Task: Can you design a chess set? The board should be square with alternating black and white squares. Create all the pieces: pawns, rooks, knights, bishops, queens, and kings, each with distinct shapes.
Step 3906:
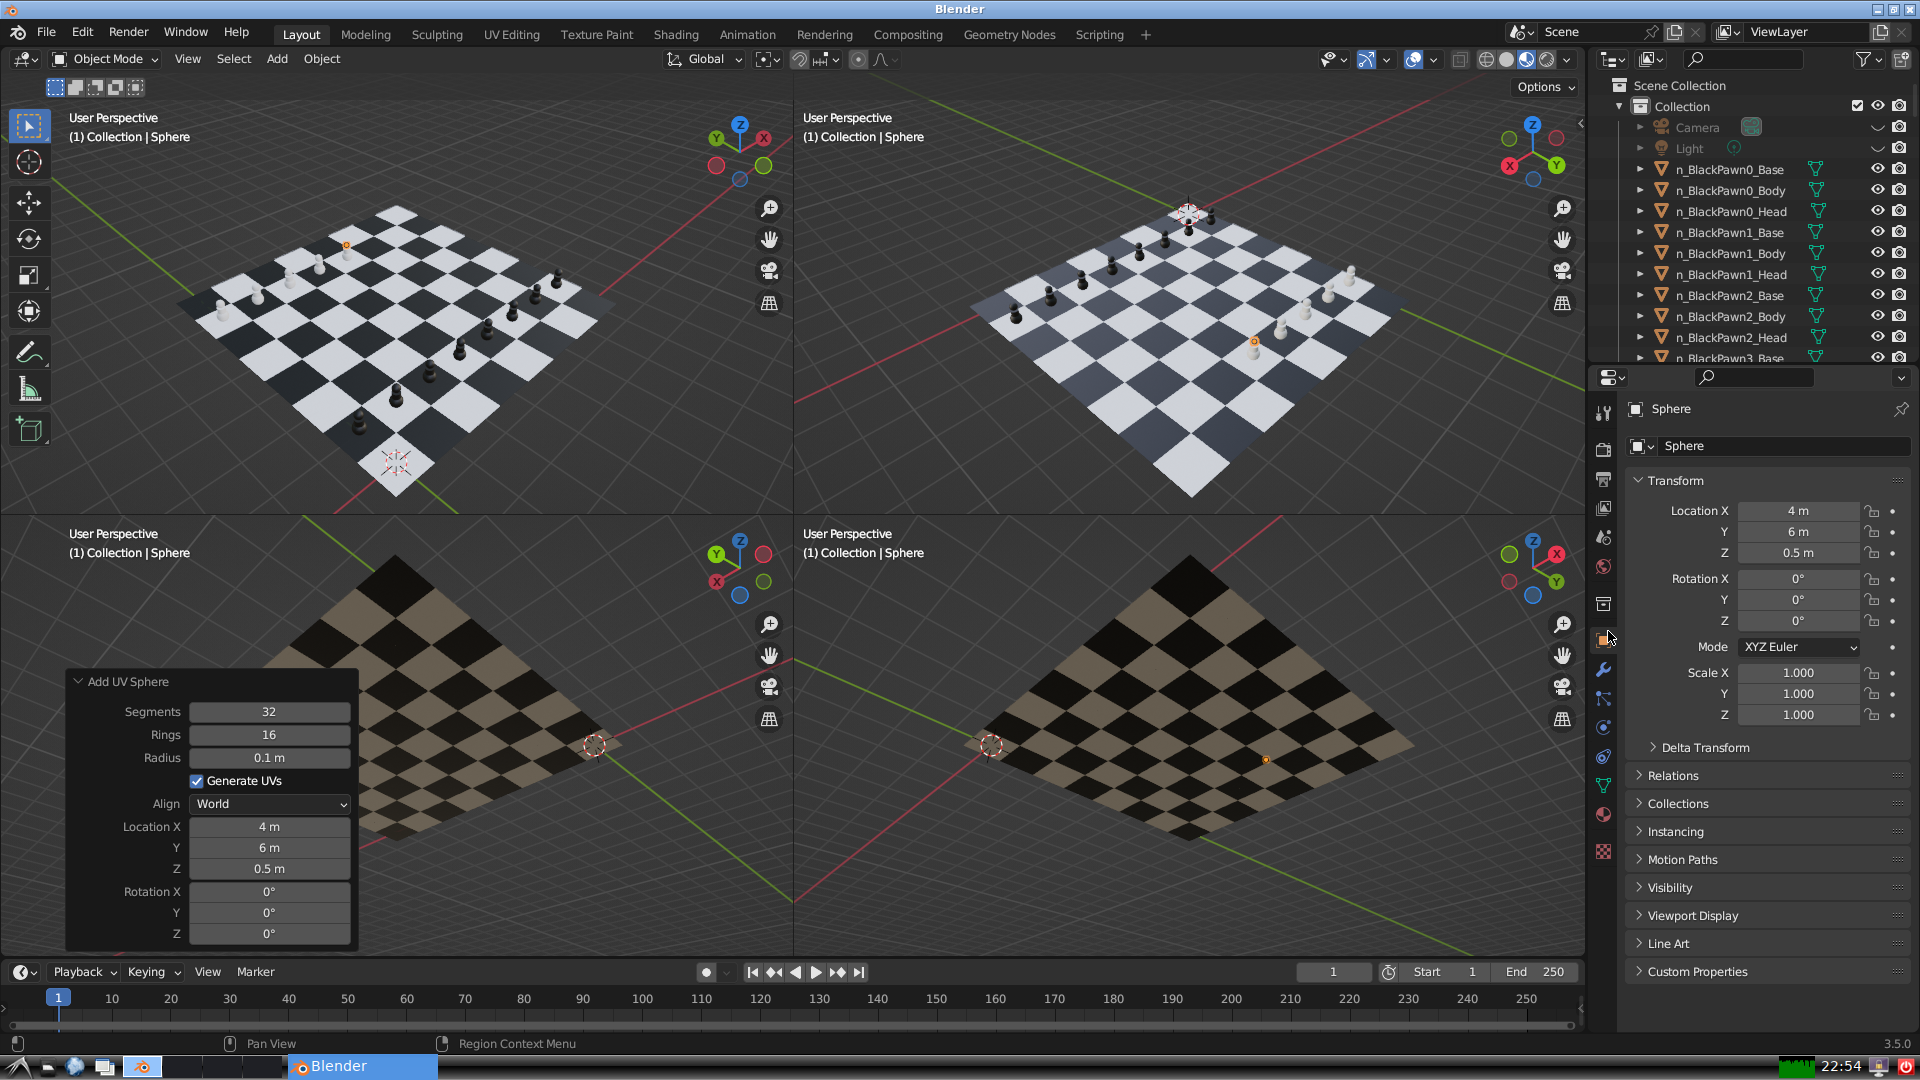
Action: {"mouse_move": [1732, 445]}